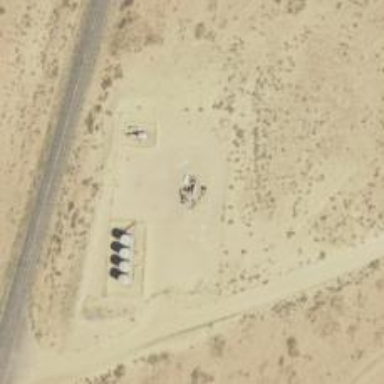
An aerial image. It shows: Petroleum well.